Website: ulta-beauty
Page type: store-pickup
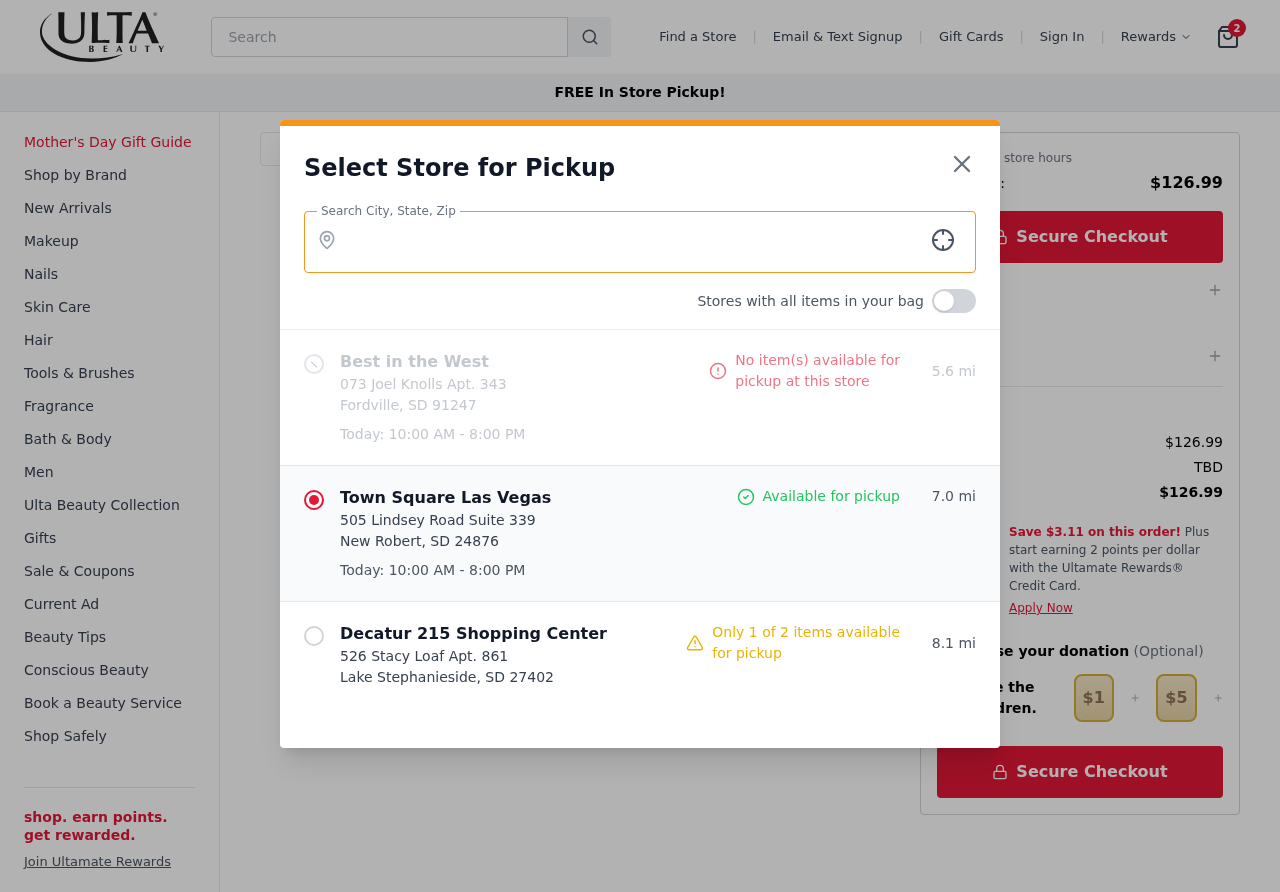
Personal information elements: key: PII_CITY
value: Jasonfort
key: PII_LOCATION1_CITY_STATE_ZIP
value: Fordville, SD 91247
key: PII_LOCATION1_NAME
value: Best in the West
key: PII_LOCATION1_STREET
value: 073 Joel Knolls Apt. 343
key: PII_LOCATION2_CITY_STATE_ZIP
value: New Robert, SD 24876
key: PII_LOCATION2_NAME
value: Town Square Las Vegas
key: PII_LOCATION2_STREET
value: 505 Lindsey Road Suite 339
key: PII_LOCATION3_CITY_STATE_ZIP
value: Lake Stephanieside, SD 27402
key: PII_LOCATION3_NAME
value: Decatur 215 Shopping Center
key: PII_LOCATION3_STREET
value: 526 Stacy Loaf Apt. 861
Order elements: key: ORDER_NUM_ITEMS
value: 2
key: ORDER_TOTAL
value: $126.99
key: ORDER_SUBTOTAL
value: $126.99
Search elements: key: HEADER_SEARCH
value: Search
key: SEARCH_STORE_LOCATION
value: Jasonfort